Current action and preconditions to check: trajectory_clear

Your task: For each precondition in the list above, predict whether it will hold at this action.

Consider the current scene as observed from the mobile robot's camera, and analyze the predicted future states of all dynamic agents (e.g., people, animals, vehicles, or any moving entities) within the NEXT SECOND.

IMPORTANT: Only answer "very likely" if you are absolutely certain—based on strong, clear evidence—that a dynamic agent will violate the precondition in the predicted future state. Do NOT answer "very likely" for unlikely, ambiguous, or low-probability risks.

Ask yourself for each precondition: Is there a high probability, with clear and convincing evidence, that the predicted future states of any dynamic agent will interfere with the predicted future state of the currently executing action within the NEXT SECOND, causing that precondition to fail?

Assess the risk level based on these predictions. Use "likely" or "very likely" if motions create a clear risk of interference.

Use "neutral" or "improbable" if agents are nearby but their predicted paths are clearly diverging or non-conflicting.

Failure Risk Categories: "very improbable", "improbable", "neutral", "likely", "very likely"

Answer Format: Output ONLY the probability_of_failure value from these categories: "very improbable", "improbable", "neutral", "likely", "very likely"

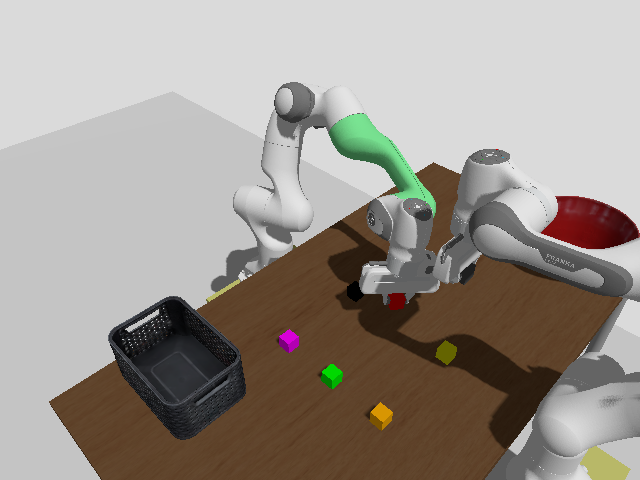

Answer: neutral